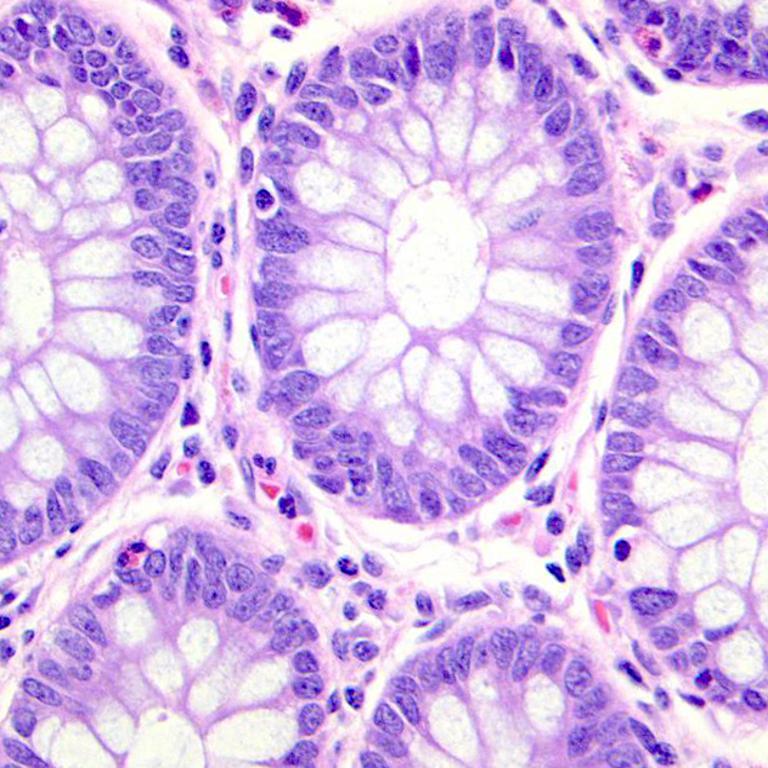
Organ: colon
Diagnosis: benign